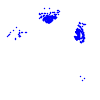
Particle: proton